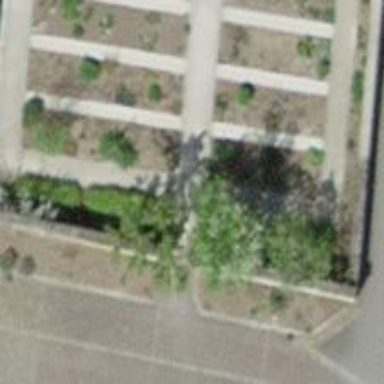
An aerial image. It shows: Deciduous broadleaved tree in garden.